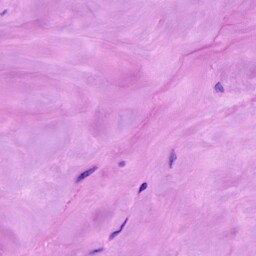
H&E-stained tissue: Breast